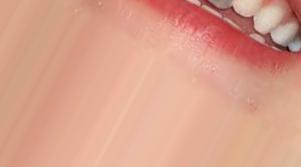
Condition: Tooth Discoloration